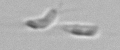
Label: Dinobryon